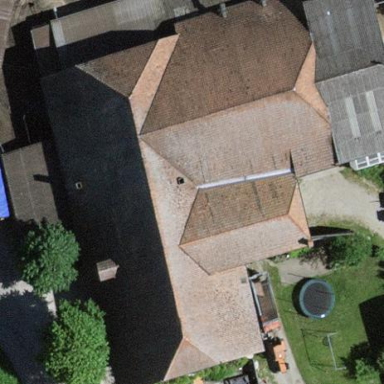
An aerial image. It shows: Farm building.